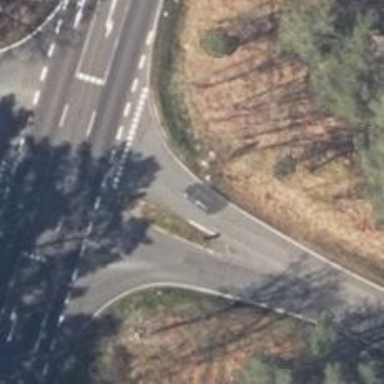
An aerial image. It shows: Secondary road with asphalt surface.